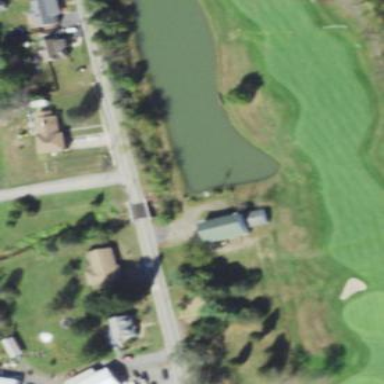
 with natural water body in the background."